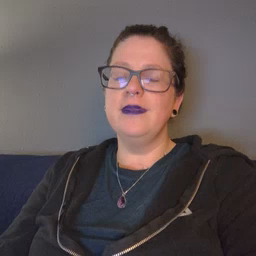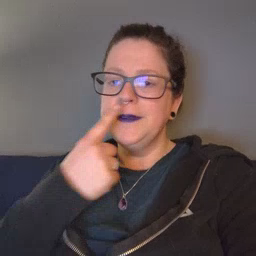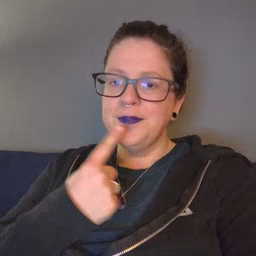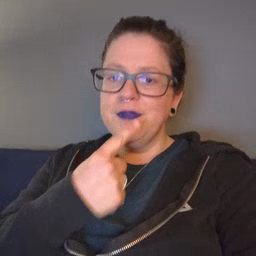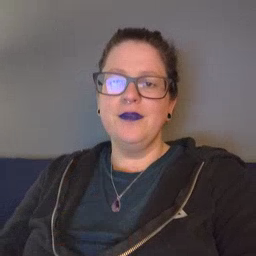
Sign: lips